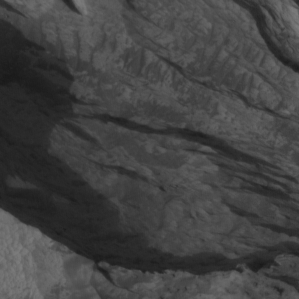
Label: non_frost